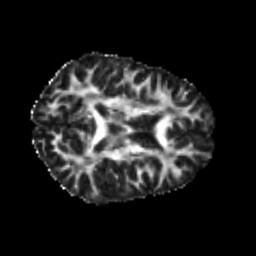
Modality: FA
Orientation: axial
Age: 22
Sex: male
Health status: healthy
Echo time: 0.074 s